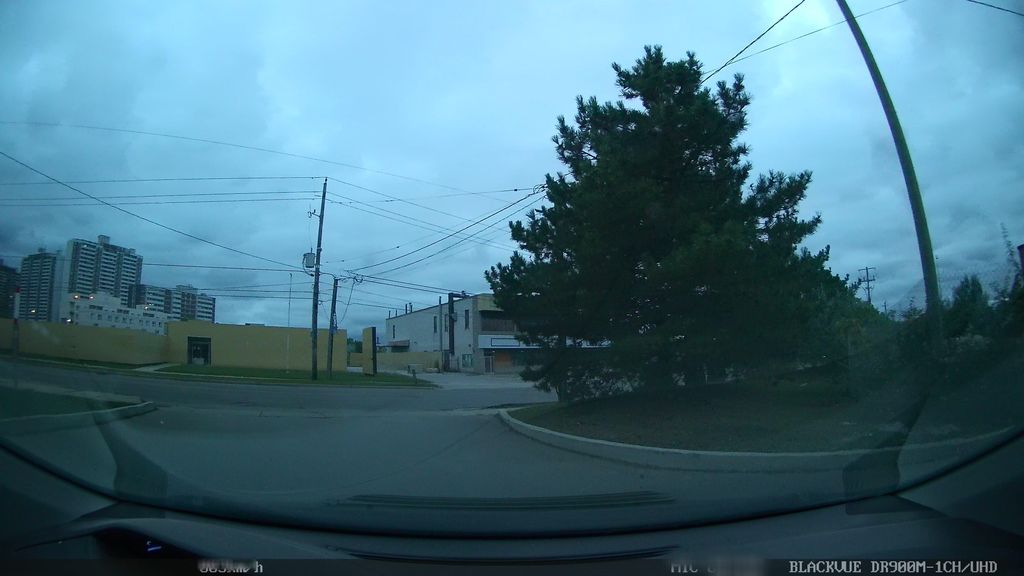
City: toronto